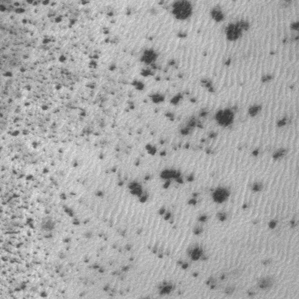
Label: frost